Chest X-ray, AP view. Patient: 21 years old, sex F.
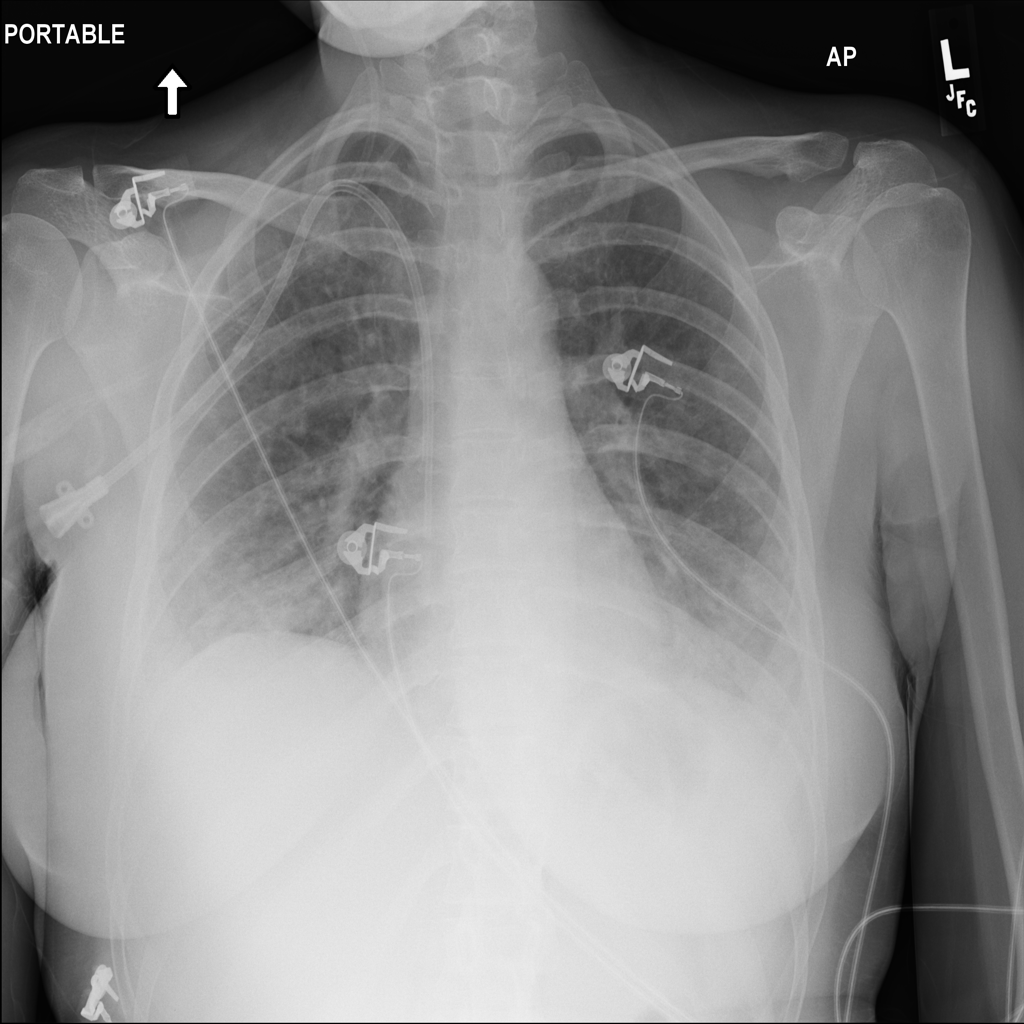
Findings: Infiltration, Mass